Question: Does anyone know how to render an antd tree-select's drop-down to the left side?
I have a tree-select at the right edge of my page/screen. When the drop-down opens, part of it is rendered outside the screen because it renders "to the right"

Is there a way to make it render to the left side where there is plenty of screen space?
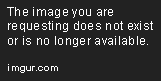
Answer: I don't think there is a clean way to do it. However, if you can predict what data will be in the select and dropdown (and don't mind hardcoding some values...), I suggest you to try to fix 'width' on 'ant-select' and play with 'ant-select-dropdown' by fixing its 'width' and offset it by providing negative 'margin-left' (using 'dropdownClassName' <URL>. You would have to test it for compatibility in multiple browsers.
<URL>